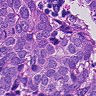
Metastatic tissue present: yes